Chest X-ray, PA view. Patient: 56 years old, sex M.
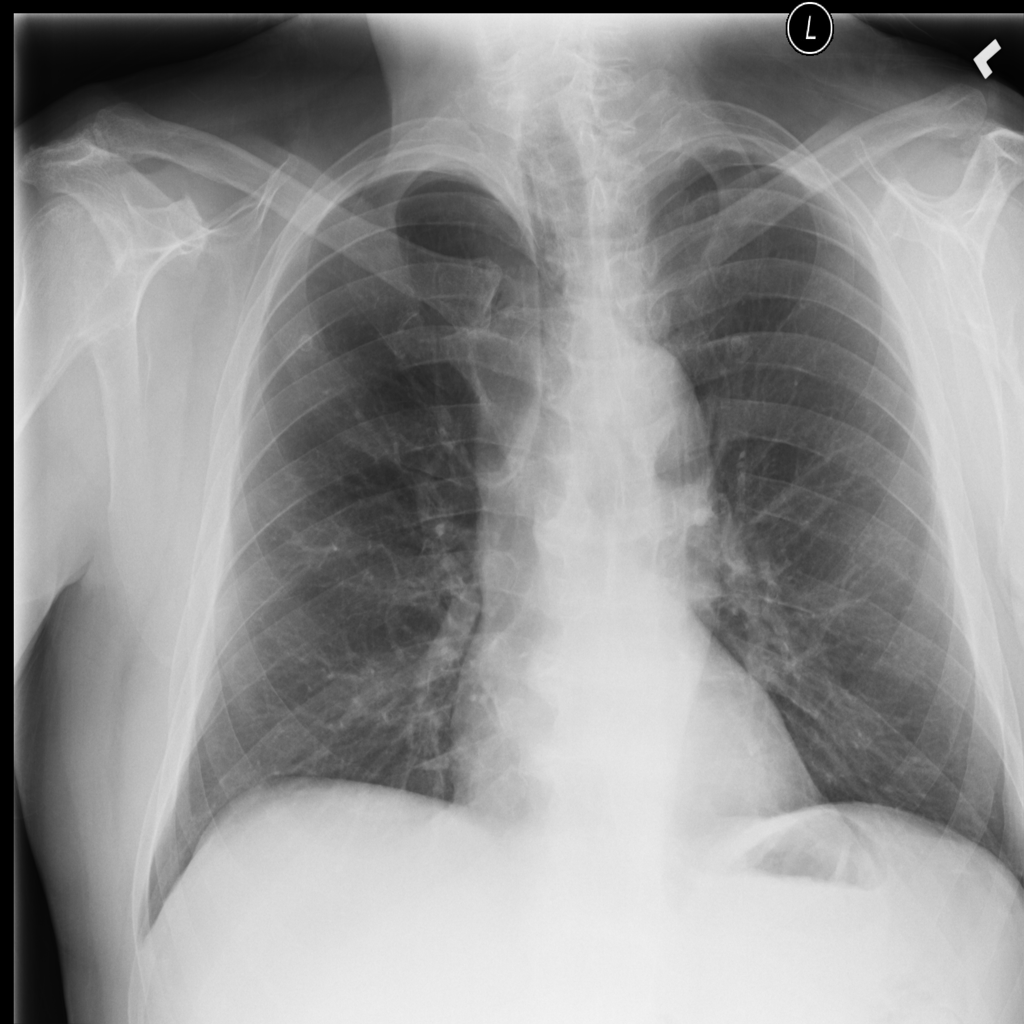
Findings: No Finding